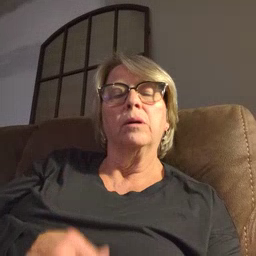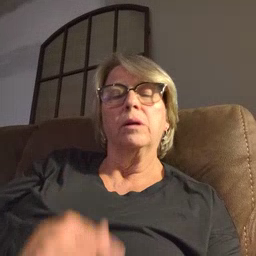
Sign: mouth